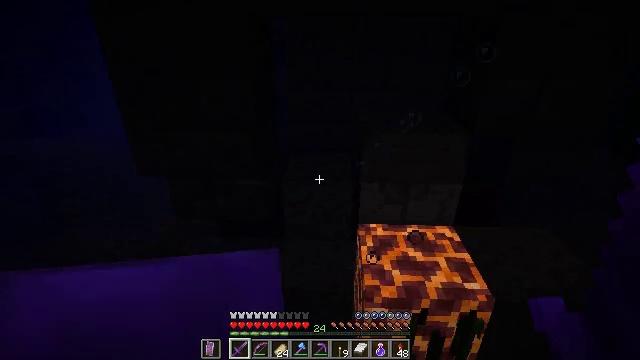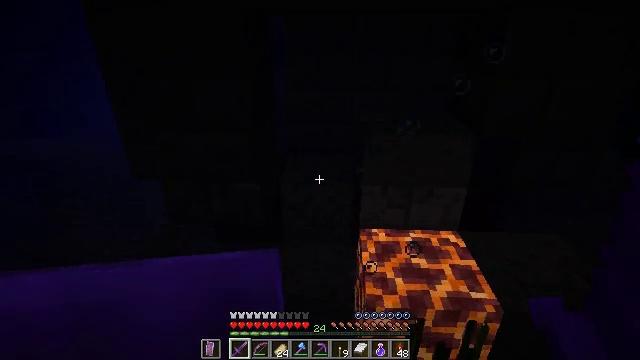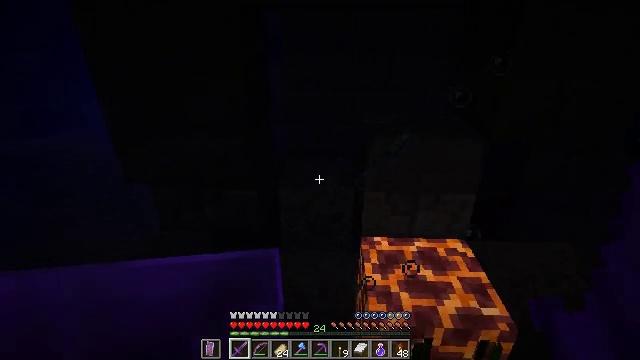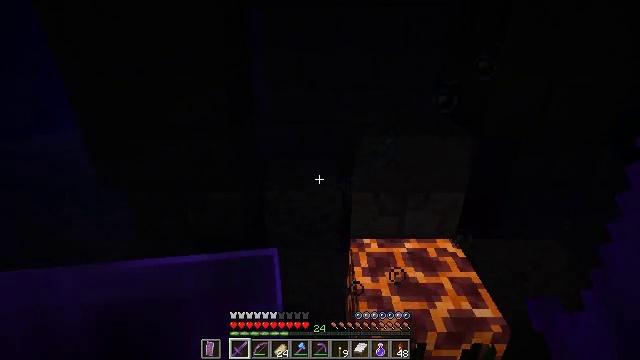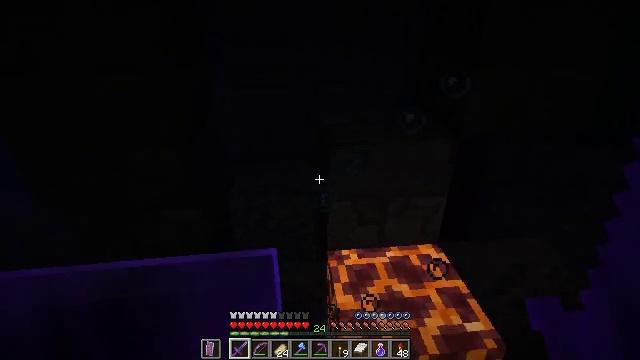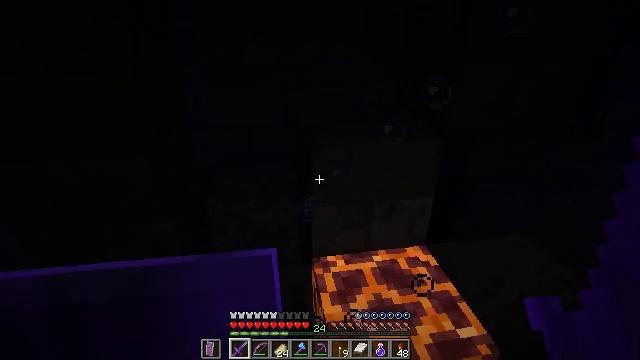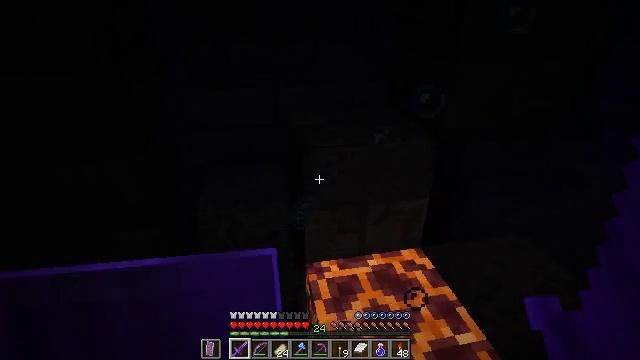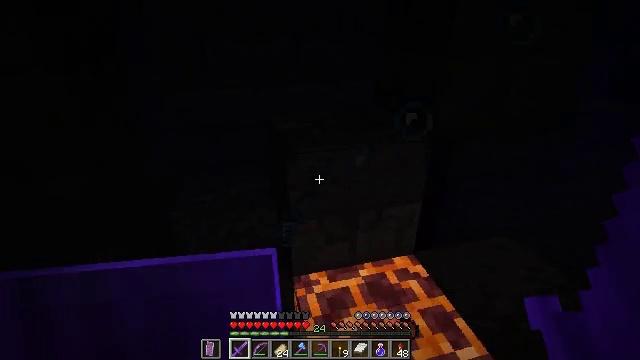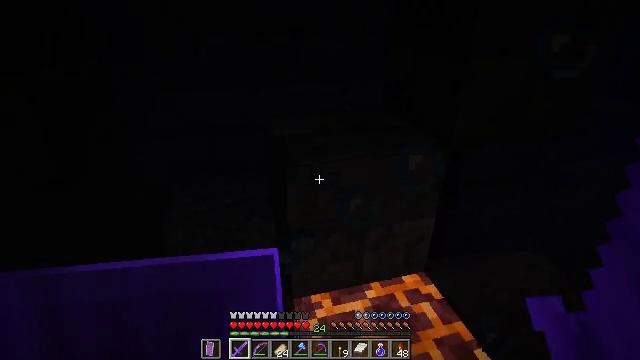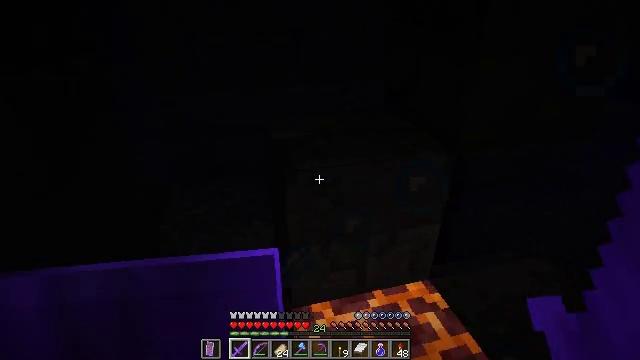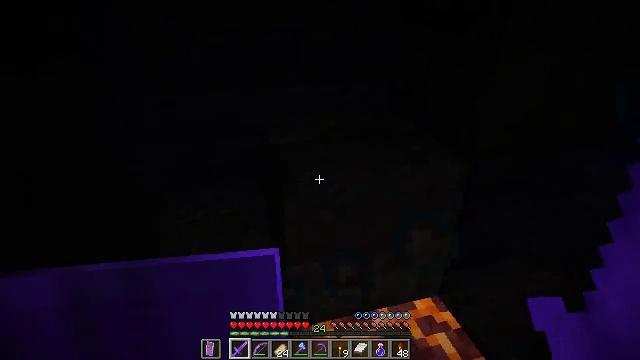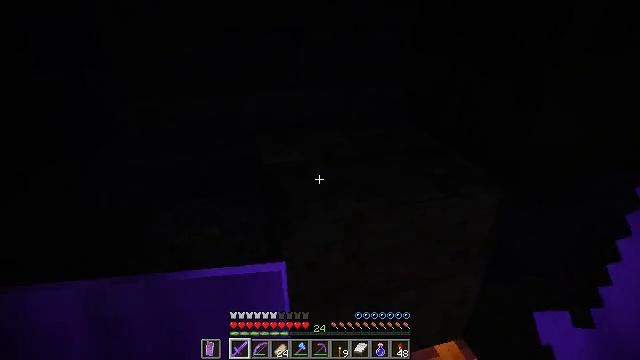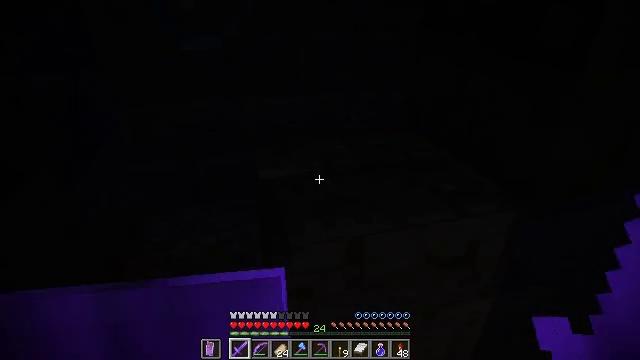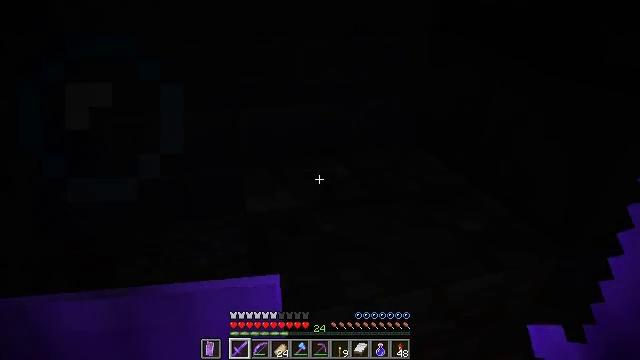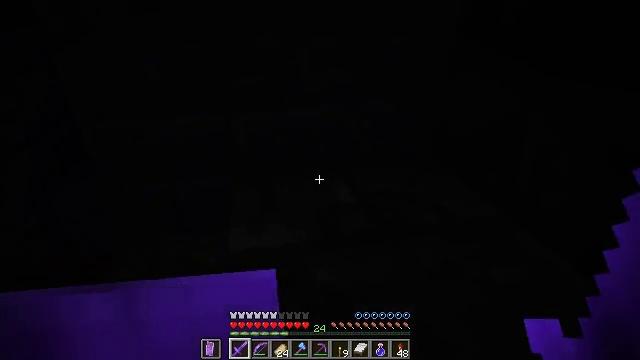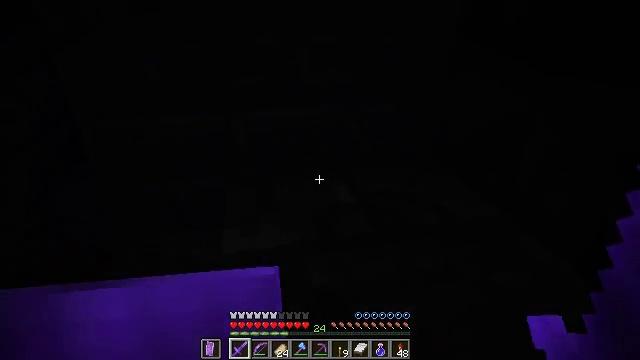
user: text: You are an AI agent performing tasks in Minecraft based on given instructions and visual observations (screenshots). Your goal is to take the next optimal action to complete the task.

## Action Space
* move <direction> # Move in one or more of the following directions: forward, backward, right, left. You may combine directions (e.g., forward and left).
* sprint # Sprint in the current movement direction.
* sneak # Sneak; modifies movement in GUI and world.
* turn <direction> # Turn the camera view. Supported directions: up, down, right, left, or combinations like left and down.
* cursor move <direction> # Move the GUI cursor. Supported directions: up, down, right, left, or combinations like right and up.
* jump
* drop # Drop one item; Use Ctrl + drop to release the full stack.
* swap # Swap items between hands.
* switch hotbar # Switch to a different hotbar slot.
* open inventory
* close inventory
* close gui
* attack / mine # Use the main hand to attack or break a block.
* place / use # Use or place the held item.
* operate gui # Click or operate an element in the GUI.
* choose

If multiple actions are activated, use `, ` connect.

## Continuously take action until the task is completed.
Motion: motion action
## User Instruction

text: Remove stone brick stairs from the inventory.
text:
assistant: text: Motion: move forward
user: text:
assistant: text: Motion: move forward
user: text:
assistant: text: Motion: move forward, turn right
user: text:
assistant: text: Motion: move forward, turn right
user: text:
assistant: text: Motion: move forward, turn right
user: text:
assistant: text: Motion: move forward, turn right
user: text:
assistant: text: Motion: move forward, turn right
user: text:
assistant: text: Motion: move forward
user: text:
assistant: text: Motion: move forward
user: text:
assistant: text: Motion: move forward
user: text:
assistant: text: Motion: move forward
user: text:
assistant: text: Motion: move forward
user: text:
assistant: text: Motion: move forward
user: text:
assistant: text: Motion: move forward, turn left
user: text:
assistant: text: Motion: move forward, sneak
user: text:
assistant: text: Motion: sneak
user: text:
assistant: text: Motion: sneak, turn down
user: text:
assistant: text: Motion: sneak, turn down
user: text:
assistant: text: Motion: sneak, turn left and down
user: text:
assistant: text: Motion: sneak, turn left and down
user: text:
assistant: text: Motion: sneak, turn left and down
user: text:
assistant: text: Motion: sneak
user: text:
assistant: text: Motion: sneak
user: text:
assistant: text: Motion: sneak
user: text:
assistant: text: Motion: sneak, turn left
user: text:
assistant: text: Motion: sneak, turn left
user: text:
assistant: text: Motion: sneak, turn left and up
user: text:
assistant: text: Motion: sneak, turn left and up
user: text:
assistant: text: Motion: sneak, turn left and up
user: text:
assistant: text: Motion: sneak, turn left and up